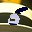
Label: 5